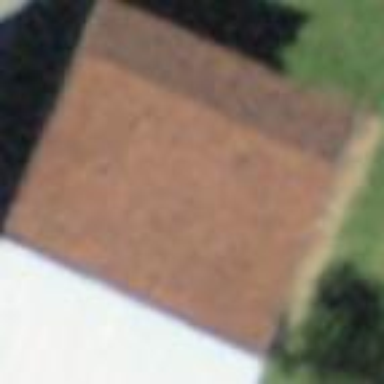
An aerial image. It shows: Barn.